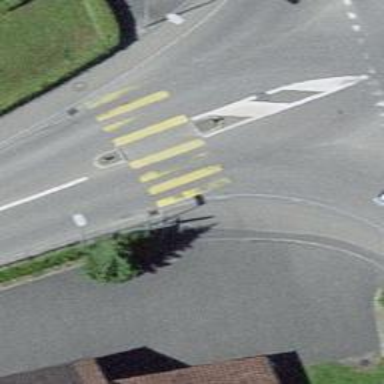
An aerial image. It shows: Uncontrolled crossing on the road.